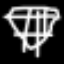
Label: diamond